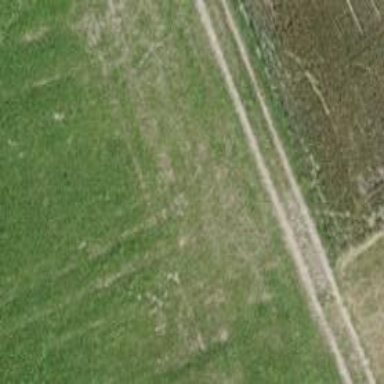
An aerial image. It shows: Track with compacted grade3 surface.